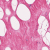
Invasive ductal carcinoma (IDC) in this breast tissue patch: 0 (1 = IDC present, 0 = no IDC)